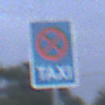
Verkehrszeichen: Taxenstand
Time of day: SunriseSunset
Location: Outdoor (Suburban)
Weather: PartlyCloudy
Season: NotSpecified
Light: Natural